Aerial crown-view tile of a tropical tree (Barro Colorado Island, Panama), acquired 20250317:
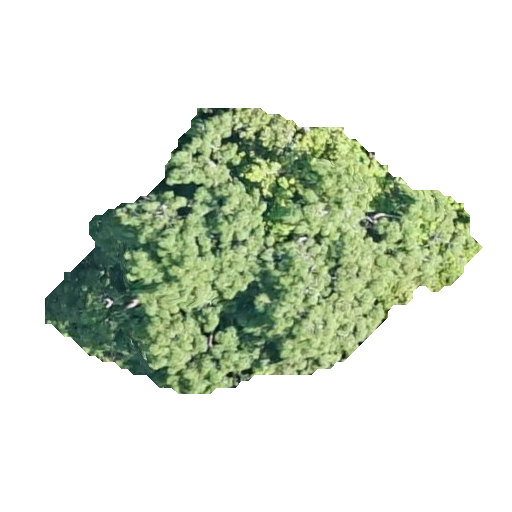
Species: Ceiba pentandra
GBIF accepted scientific name: Ceiba pentandra
Crown area: 114.802 m²